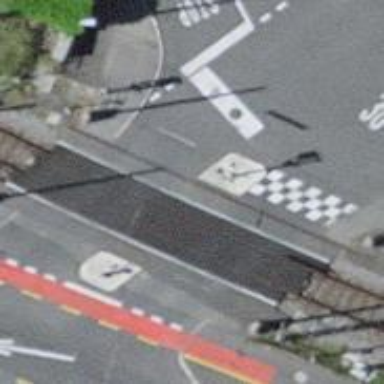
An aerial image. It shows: Level crossing along the railway.